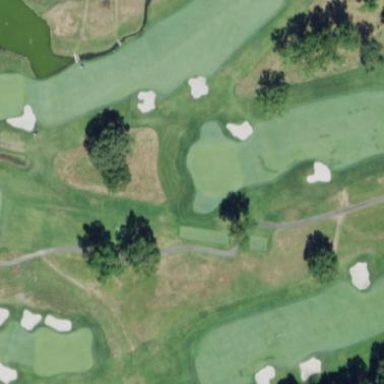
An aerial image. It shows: Rough grassy area used for golf.